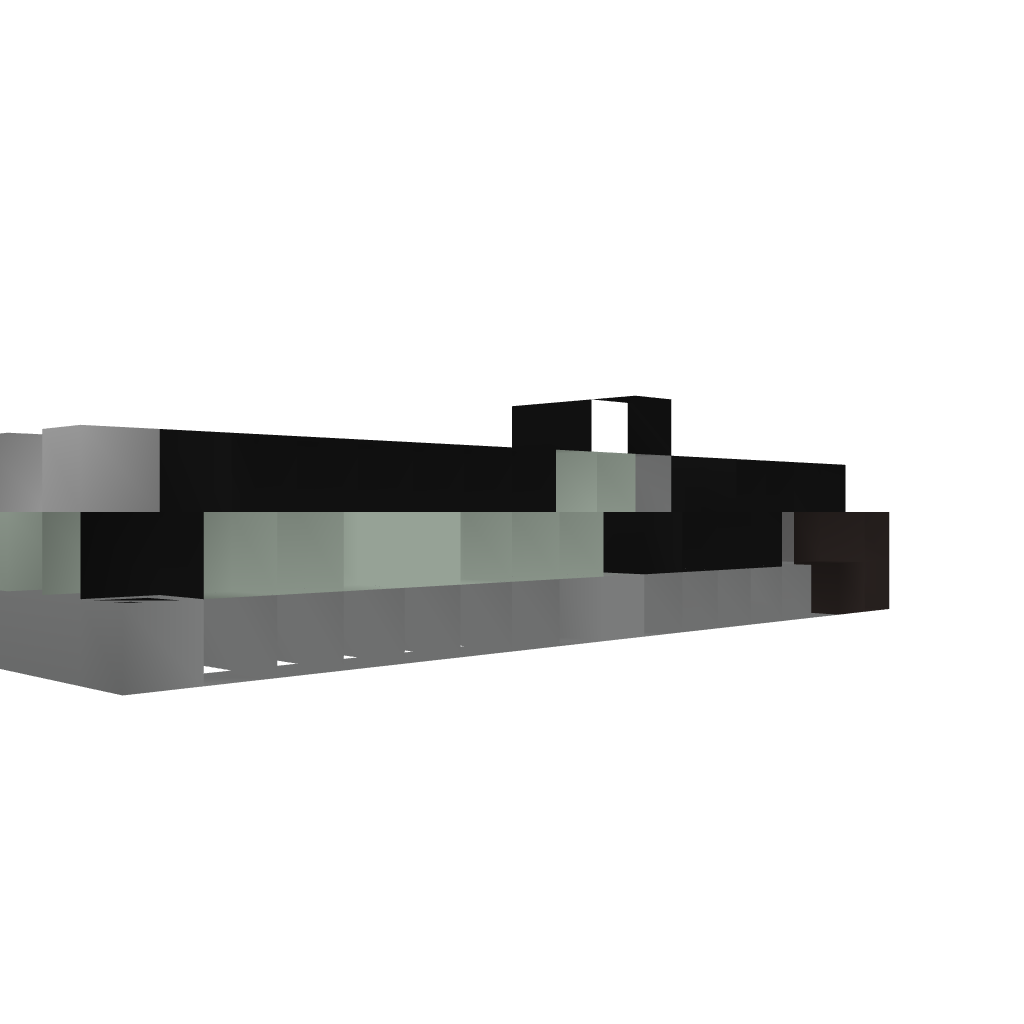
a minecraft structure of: Auto TNT Cannon